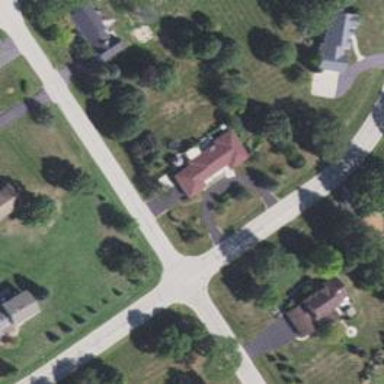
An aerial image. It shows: Driveway leading to service road.